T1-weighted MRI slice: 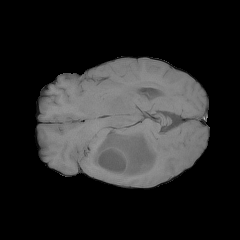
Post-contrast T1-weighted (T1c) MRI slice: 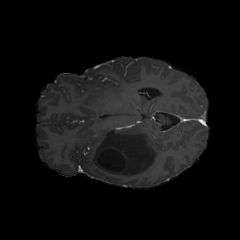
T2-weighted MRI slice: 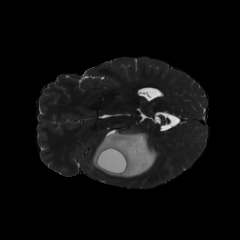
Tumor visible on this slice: yes